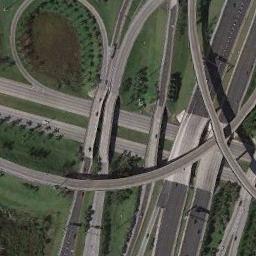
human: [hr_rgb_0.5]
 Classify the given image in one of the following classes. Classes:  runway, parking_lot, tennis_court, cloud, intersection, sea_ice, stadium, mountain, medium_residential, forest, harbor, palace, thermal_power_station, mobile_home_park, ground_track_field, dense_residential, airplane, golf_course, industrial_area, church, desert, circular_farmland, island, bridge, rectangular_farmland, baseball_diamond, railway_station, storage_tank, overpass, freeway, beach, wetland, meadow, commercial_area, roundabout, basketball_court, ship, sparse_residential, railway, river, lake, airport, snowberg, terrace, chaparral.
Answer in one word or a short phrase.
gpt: overpass